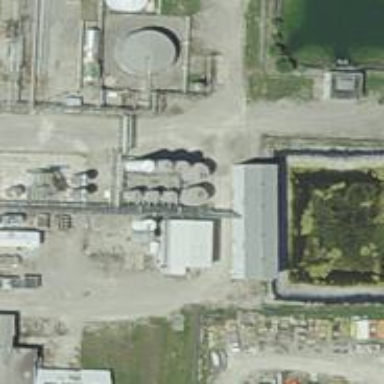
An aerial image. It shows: Storage tank that is man-made.